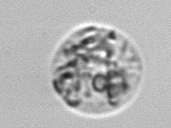
Label: Amoeba